Chest X-ray. View position: AP
Patient age: 28
Patient sex: F
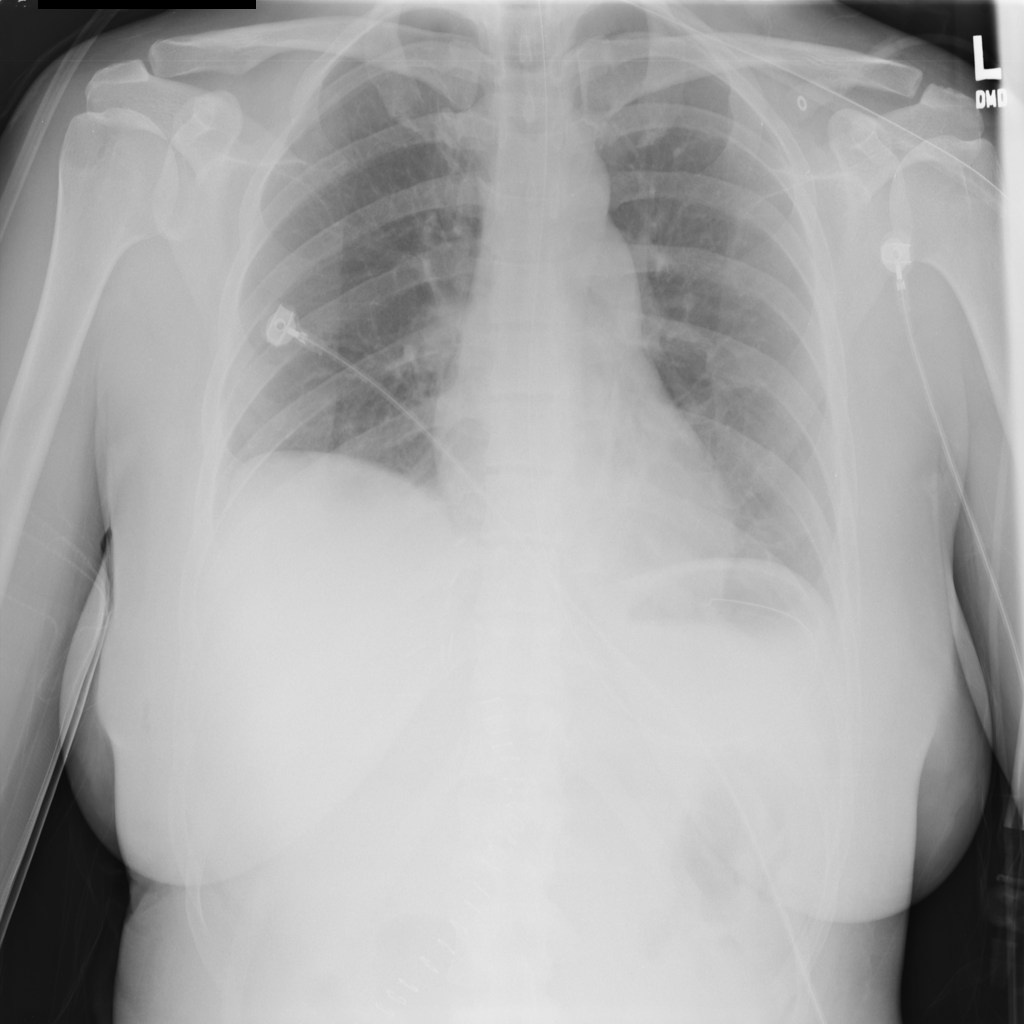
Finding: Pneumothorax